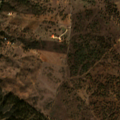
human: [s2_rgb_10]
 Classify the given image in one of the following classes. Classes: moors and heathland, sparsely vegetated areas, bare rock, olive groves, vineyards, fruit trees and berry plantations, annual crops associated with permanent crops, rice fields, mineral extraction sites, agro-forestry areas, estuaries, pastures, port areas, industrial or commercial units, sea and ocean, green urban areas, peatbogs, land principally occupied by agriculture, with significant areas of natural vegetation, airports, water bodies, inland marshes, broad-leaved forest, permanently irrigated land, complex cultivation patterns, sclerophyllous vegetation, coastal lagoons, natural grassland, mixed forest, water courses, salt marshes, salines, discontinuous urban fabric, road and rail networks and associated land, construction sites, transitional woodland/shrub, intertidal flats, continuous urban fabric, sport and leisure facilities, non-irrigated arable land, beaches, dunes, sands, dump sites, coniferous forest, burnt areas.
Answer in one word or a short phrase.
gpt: non-irrigated arable land, land principally occupied by agriculture, with significant areas of natural vegetation, agro-forestry areas, broad-leaved forest, transitional woodland/shrub